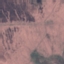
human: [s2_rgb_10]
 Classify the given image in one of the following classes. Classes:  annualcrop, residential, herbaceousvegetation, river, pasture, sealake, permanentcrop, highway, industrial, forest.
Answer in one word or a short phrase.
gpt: HerbaceousVegetation